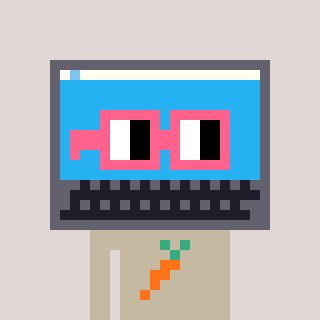
a pixel art character with square pink glasses, a laptop-shaped head and a bege-colored body on a warm background